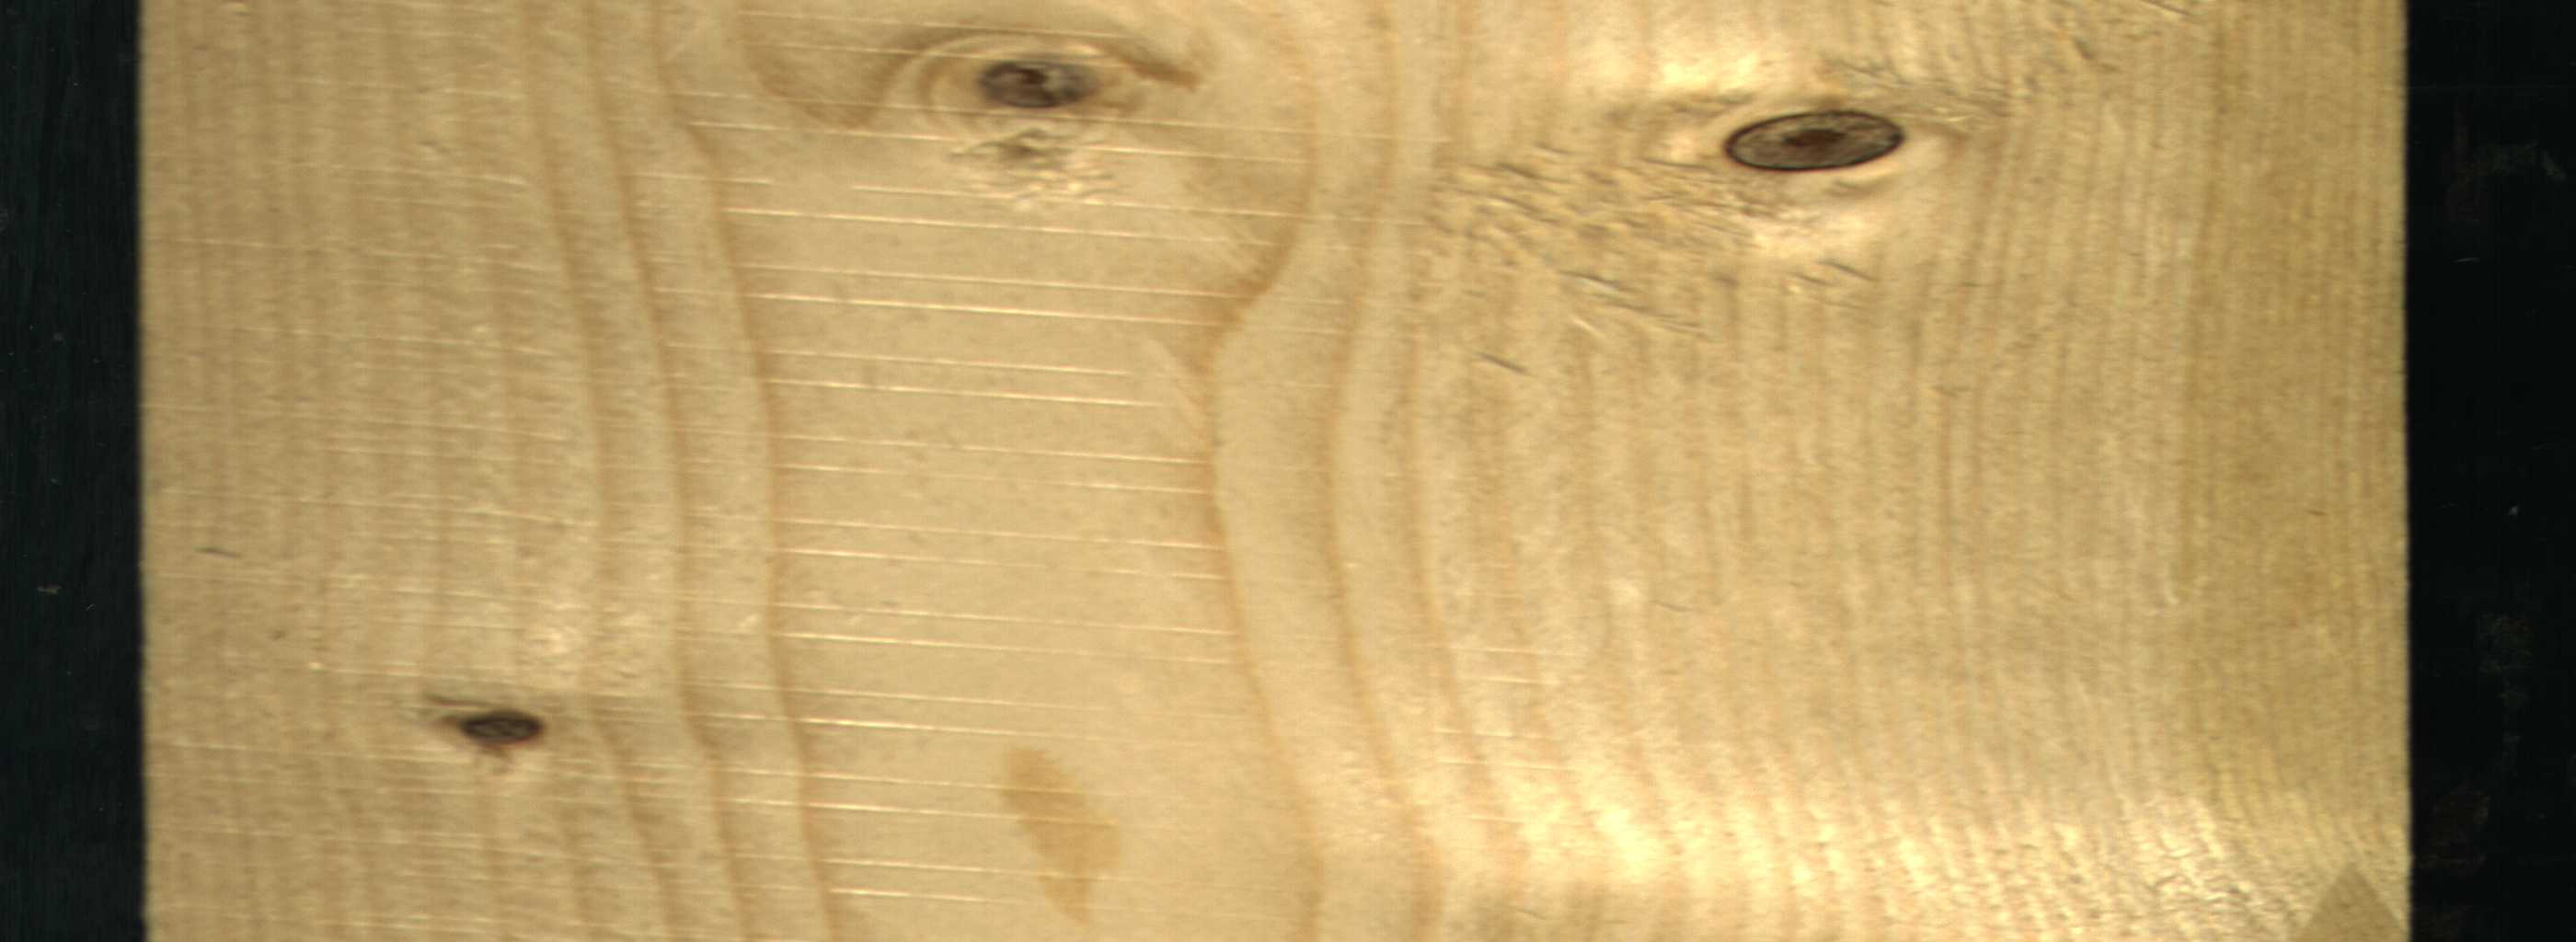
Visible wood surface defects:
resin
Dead_Knot
Dead_Knot
Live_Knot